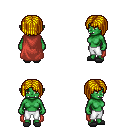
a pixel art fantasy rpg character, female body template, orc, green skin, maroon cape, white pants, blonde pageboy hairstyle, gray slippers, four views (front, back, left, right), 2x2 character sprite sheet, small pixel art, hard edges, no anti-aliasing